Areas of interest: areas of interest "Tennis Court"
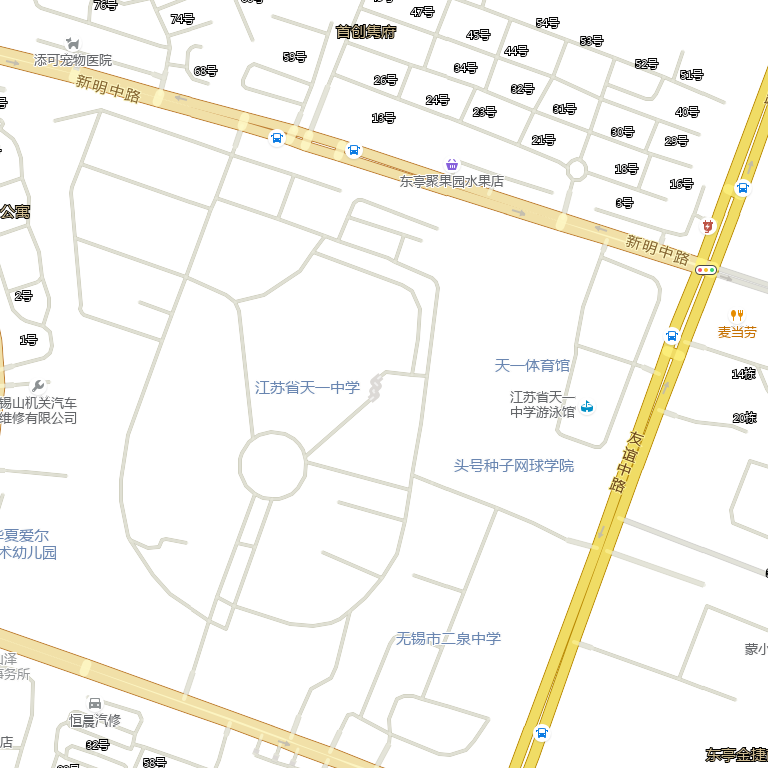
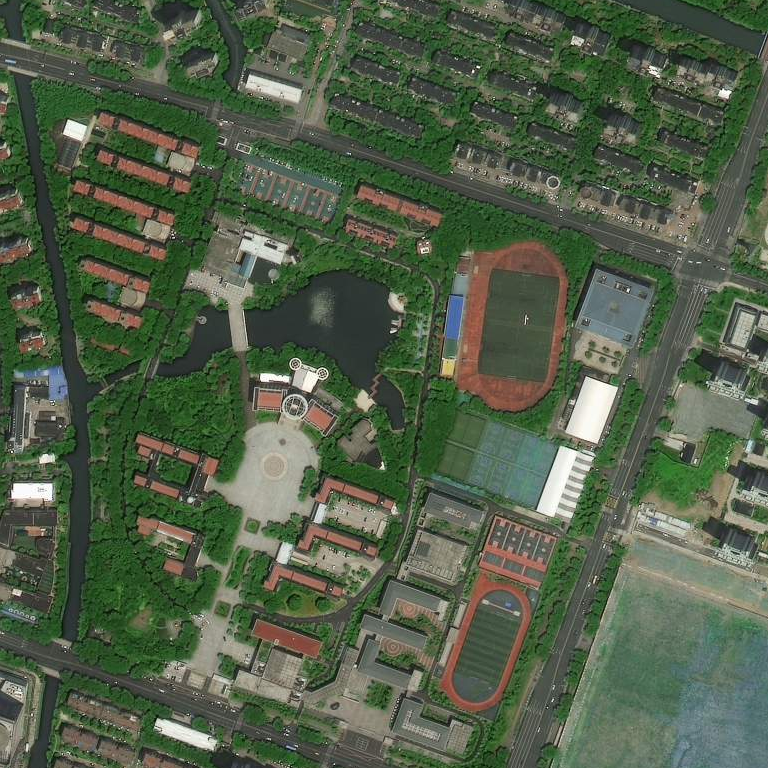